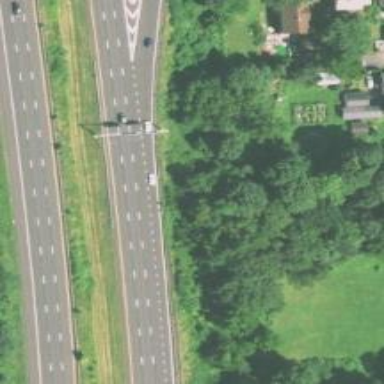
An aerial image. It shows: Motorway junction.